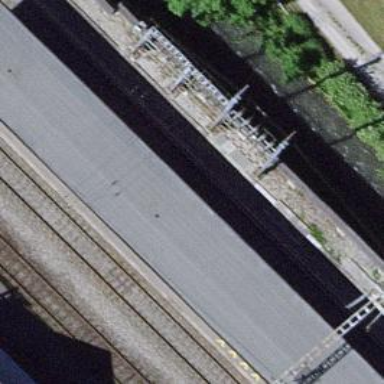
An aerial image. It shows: Public transport stop position along the railway.